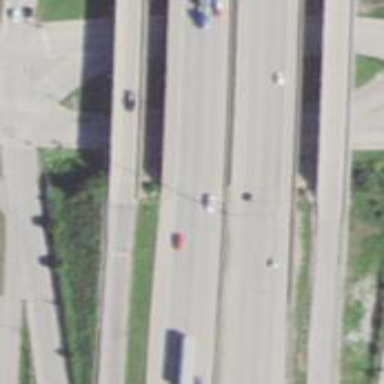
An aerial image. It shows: Bridge over motorway.